Field crop: maize
Growth stage: 2
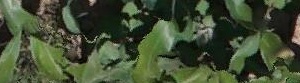
Species: maize